Field crop: maize
Growth stage: 2
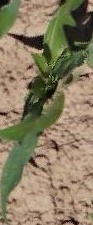
Species: maize